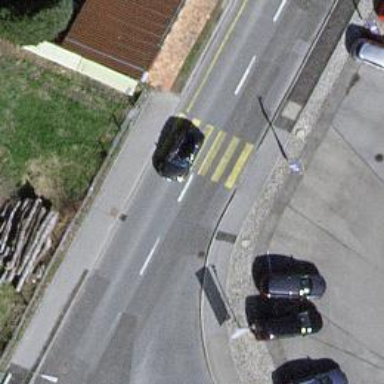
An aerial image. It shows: Uncontrolled zebra crossing on the road.